Chest X-ray. View position: AP
Patient age: 40
Patient sex: F
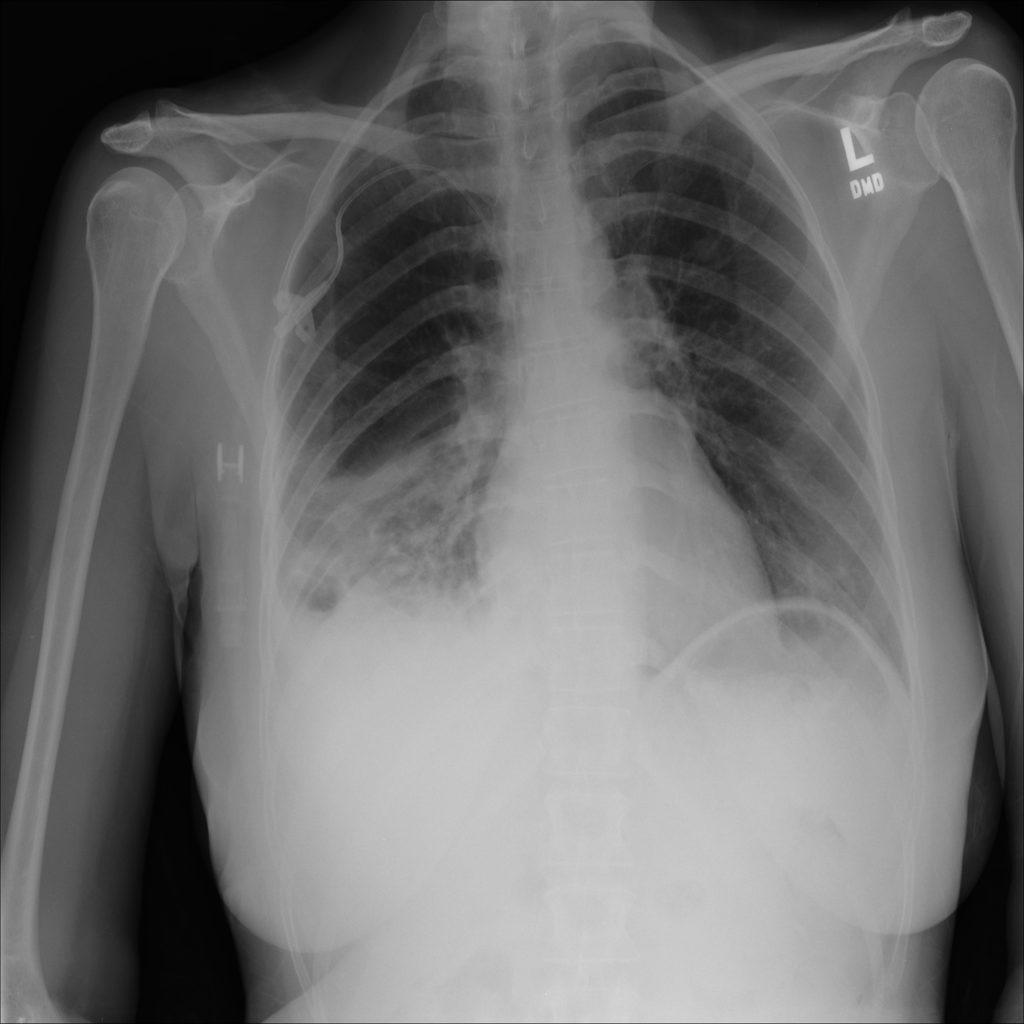
Finding: Pneumothorax